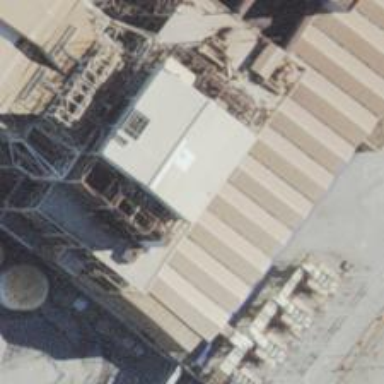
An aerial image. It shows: Steam turbine generator.